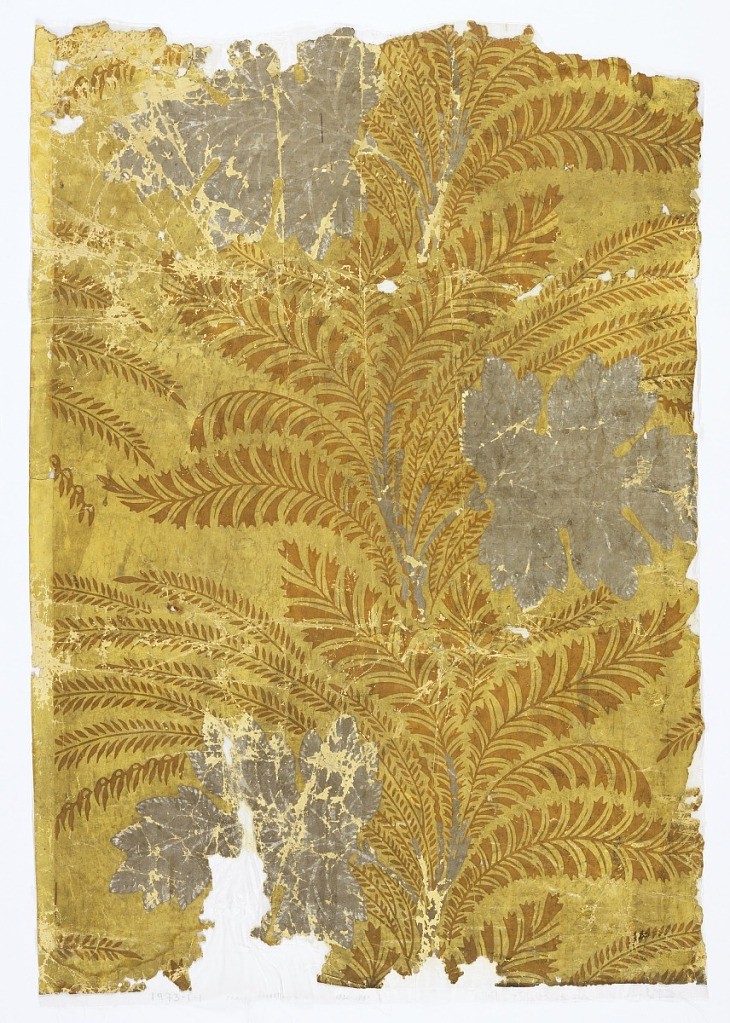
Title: Sidewall
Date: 1830–31
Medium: Block-printed
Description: Bold foliate design, possibly palm fronds.